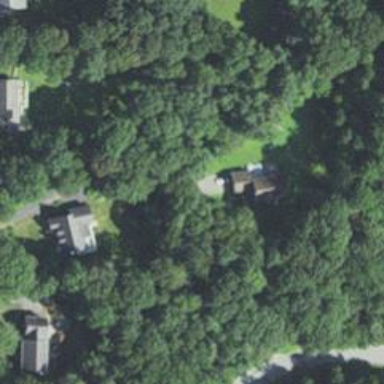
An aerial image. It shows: Residential driveway used as service road.